Question: I was writing an angularJS directive to input opening hours. Something like:
Here is the directive:
'''
.directive('openhoursDay', function() {
return {
scope: {
openhoursDay:"=",
openhoursActive: "=", //import referenced model to our directives scope
openhoursFrom: "=",
openhoursTo: "="
},
templateUrl: 'templates/open_hours.html',
link: function(scope, elem, attr, ctrl) {
}
}
});
'''
The template:
'''
<div >
<span>{{openhoursDay.day}}</span>
<input type="checkbox" ng-model="openhoursDay.active"/>
<input type="text" ng-model="openhoursDay.open"/>
<input type="text" ng-model="openhoursDay.close"/>
<br>
</div>
'''
HTML:
'''
<div ng-model="work.dt[0]" openhours-day="Sun" openhours-active="active" openhours-from="from" openhours-to="to"></div>
<div ng-model="work.dt[1]" openhours-day="Mon" openhours-active="active" openhours-from="from" openhours-to="to"></div>
<div ng-model="work.dt[2]" openhours-day="Tue" openhours-active="active" openhours-from="from" openhours-to="to"></div>
{{work}}
'''
And Controller:
'''
$scope.work={
dt:[]
};
'''
The problem that I am facing is, 'scope work' is never updated whatever I type on input box, or even if click-unclick checkbox. It remain unchanged as: '{"dt":[]}'
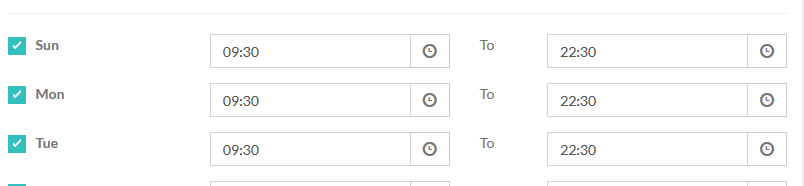
Answer: 'ng-model' is for input fields. So you're passing it in but you weren't really using it for anything. Also you are reading the attributes passed in using '=' but perhaps you meant to use '@'. I've created a <URL> demonstrating how you could get this working.
Here's the directive:
'''
.directive('openhoursDay', function() {
return {
scope: {
model:"=",
openhoursDay:"@",
openhoursActive: "@", //import referenced model to our directives scope
openhoursFrom: "@",
openhoursTo: "@"
},
templateUrl: 'open_hours.html',
link: function(scope, elem, attr, ctrl) {
scope.model = {};
scope.model.day = scope.openhoursDay;
scope.model.active = scope.openhoursActive;
scope.model.open = scope.openhoursFrom;
scope.model.close = scope.openhoursTo;
}
}
})
'''
The template:
'''
<div >
<span>{{model.day}}</span>
<input type="checkbox" ng-model="model.active"/>
<input type="text" ng-model="model.open"/>
<input type="text" ng-model="model.close"/>
<br>
</div>
'''
HTML:
'''
<div model="work.dt[0]" openhours-day="Sun" openhours-active="active" openhours-from="from" openhours-to="to"></div>
<div model="work.dt[1]" openhours-day="Mon" openhours-active="active" openhours-from="from" openhours-to="to"></div>
<div model="work.dt[2]" openhours-day="Tue" openhours-active="active" openhours-from="from" openhours-to="to"></div>
work:{{work}}
'''
And Controller:
'''
.controller('MainController', ['$scope', function($scope){
$scope.work={
dt:[]
};
}])
'''